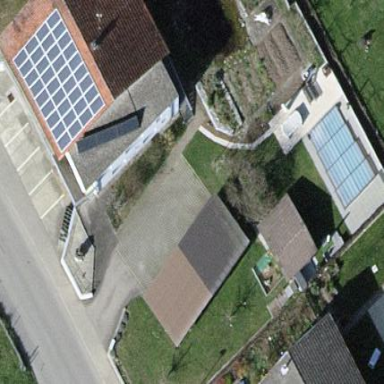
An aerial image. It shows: Gabled roof with orientation across the building.